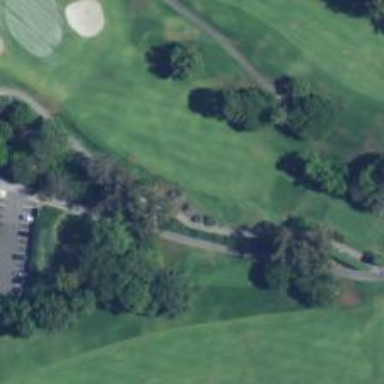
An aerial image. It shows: View of golf hole.